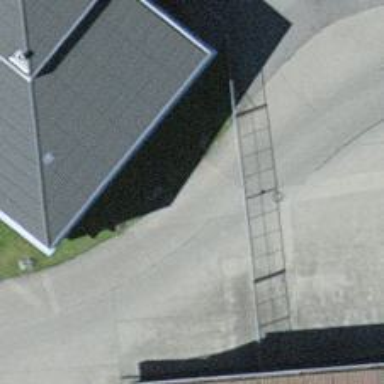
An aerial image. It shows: Gate.